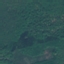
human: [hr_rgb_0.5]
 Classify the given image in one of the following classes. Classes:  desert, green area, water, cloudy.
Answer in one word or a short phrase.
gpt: green area